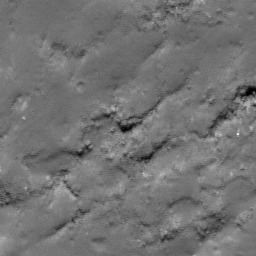
Pit: Lalande 3c
Host crater: Lalande
Host type: impact_melt
Lunar coordinates: latitude -4.531, longitude 351.49